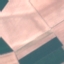
Land use / land cover class: AnnualCrop